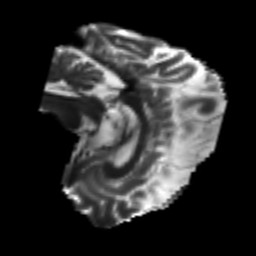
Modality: T2w
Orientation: sagittal
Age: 48
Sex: male
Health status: healthy
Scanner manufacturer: ge
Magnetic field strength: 3 T
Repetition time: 11 s
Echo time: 0.065 s